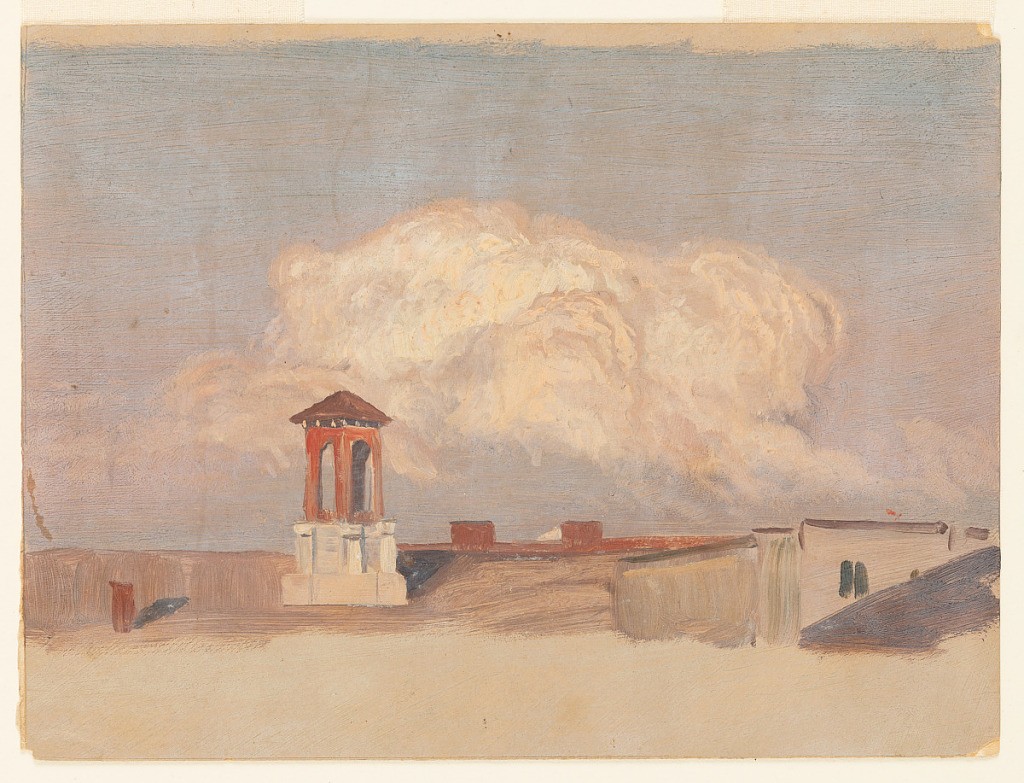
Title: Roofs of an Italian Town
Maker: Frederic Edwin Church, American, 1826–1900
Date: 1868 - 1869
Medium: Oil and graphite on paperboard
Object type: drawing
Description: Architecture and atmosphere sketch showing an enormous, billowing storm cloud in the distance that backdrops a view of nearby building roofs. Visible at center, the thunderhead is tinged in hues of cream and rose. In the foreground, among several building roofs, a rectangular cupola with a pyramidal roof is visible at center left.

Verso: Light, loose, and indistinct landscape sketch of a mountainous landscape, possibly showing a cave, grotto, or tomb.